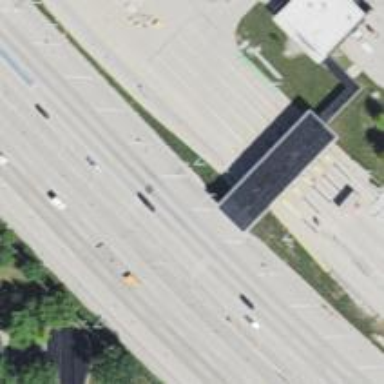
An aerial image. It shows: Toll gantry on the road.